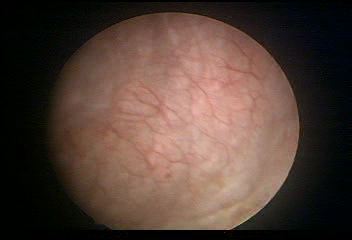
Modality: WLC
Class: Normal mucosa
Bladder cancer association: No